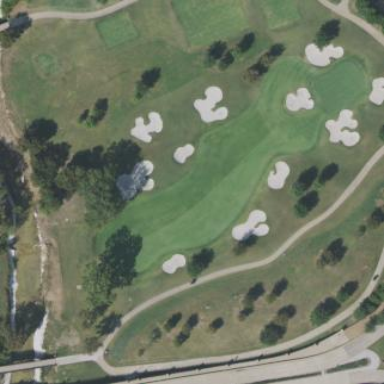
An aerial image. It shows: Area with grass used as rough in golf course.